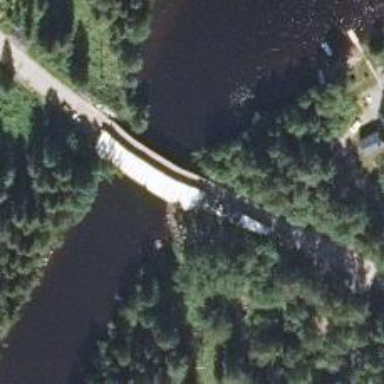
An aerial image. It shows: Tertiary road passing over bridge.